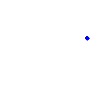
Particle: proton